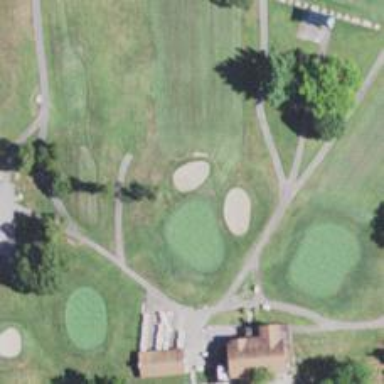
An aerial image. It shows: View of golf hole.